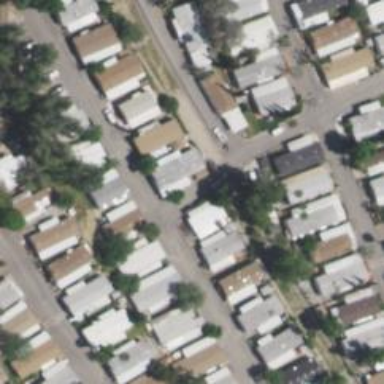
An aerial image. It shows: Service road within mobile home or trailer park area.